Interaction volume radius: 5 \u00c5
Interaction volume height: 20 \u00c5
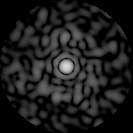
Disorder parameter: 0.8259